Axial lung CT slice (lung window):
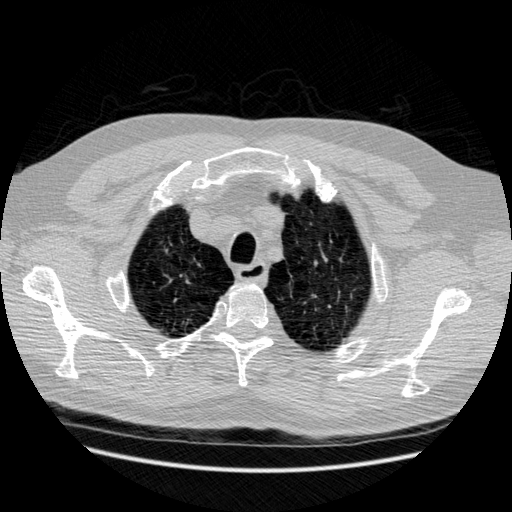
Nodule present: no